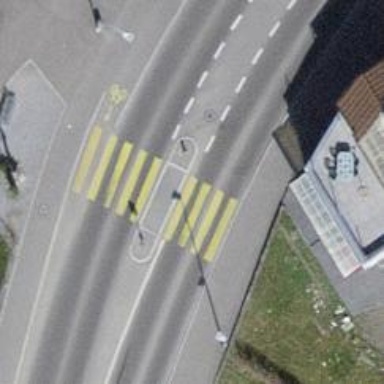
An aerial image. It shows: Kerb serving as barrier.